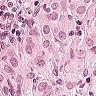
Metastatic tissue present: yes